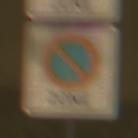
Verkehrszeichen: BeginnEingeschraenktesHalteverbotZone
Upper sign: BeginnZone30
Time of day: Night
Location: Outdoor (Suburban)
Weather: PartlyCloudy
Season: NotSpecified
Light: Artificial